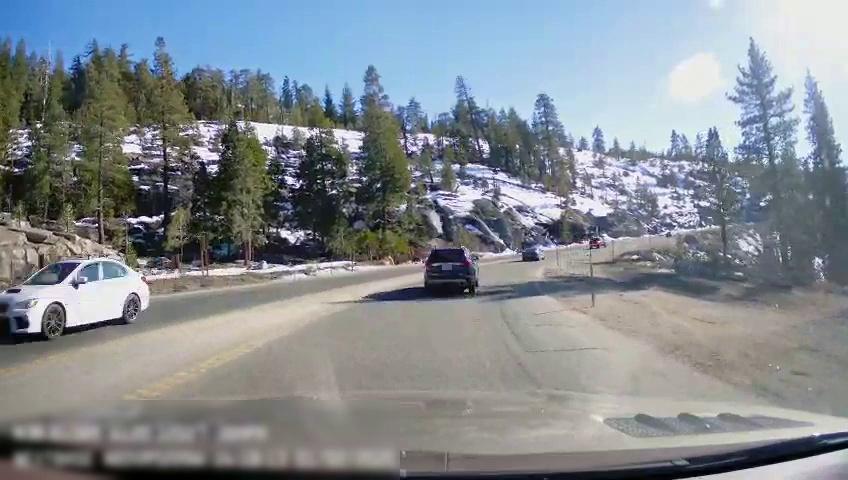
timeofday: Day
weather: Sunny
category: Drivable Space
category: Vehicles | SUV
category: Vehicles | Car
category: Vehicles | Truck
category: Vehicles | Car
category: Lanes | Current Lane
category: Lanes | Alternate Lane